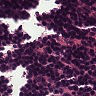
Metastatic tissue present: no